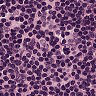
Metastatic tissue present: no